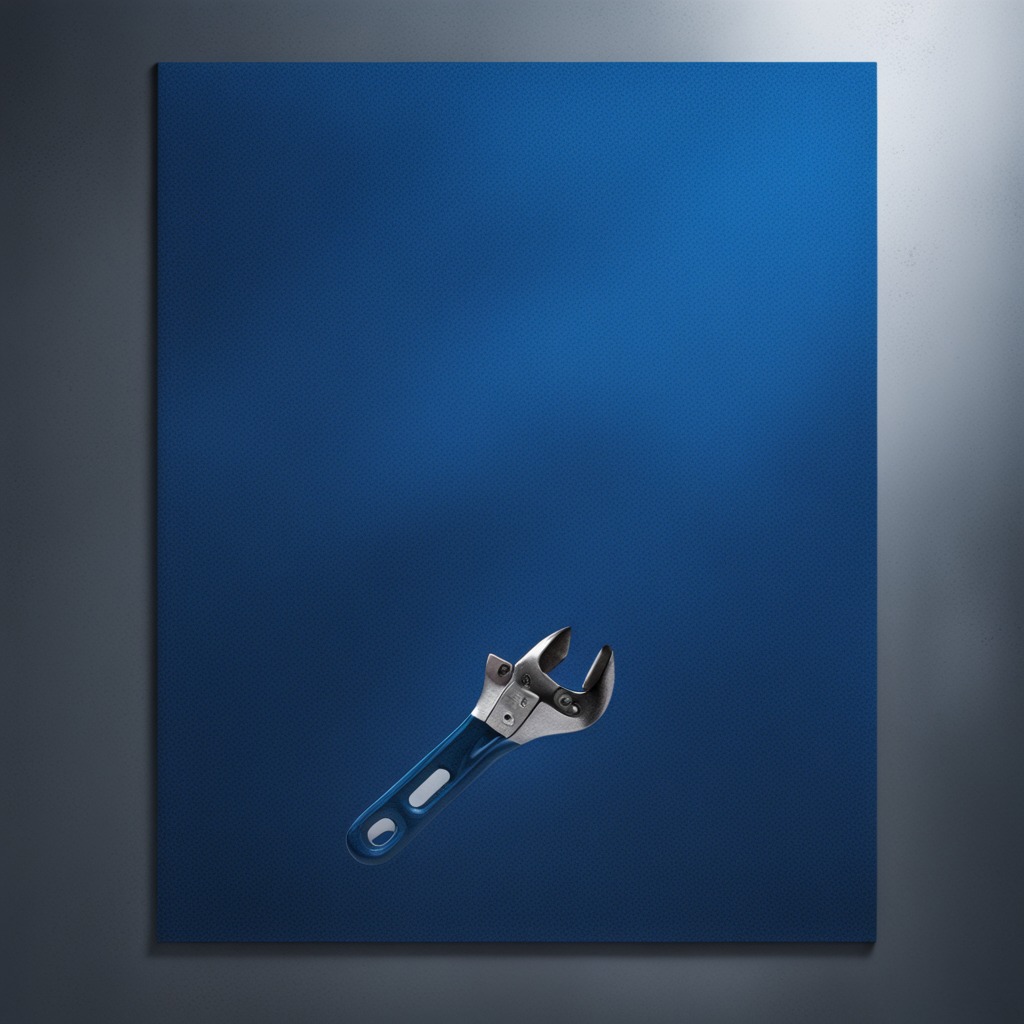
An wrench is lying on the clean granite tabletop.